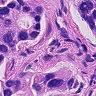
Metastatic tissue present: yes